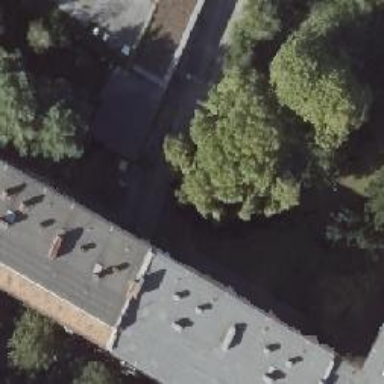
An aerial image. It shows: Driveway tunnel that serves as building passage.